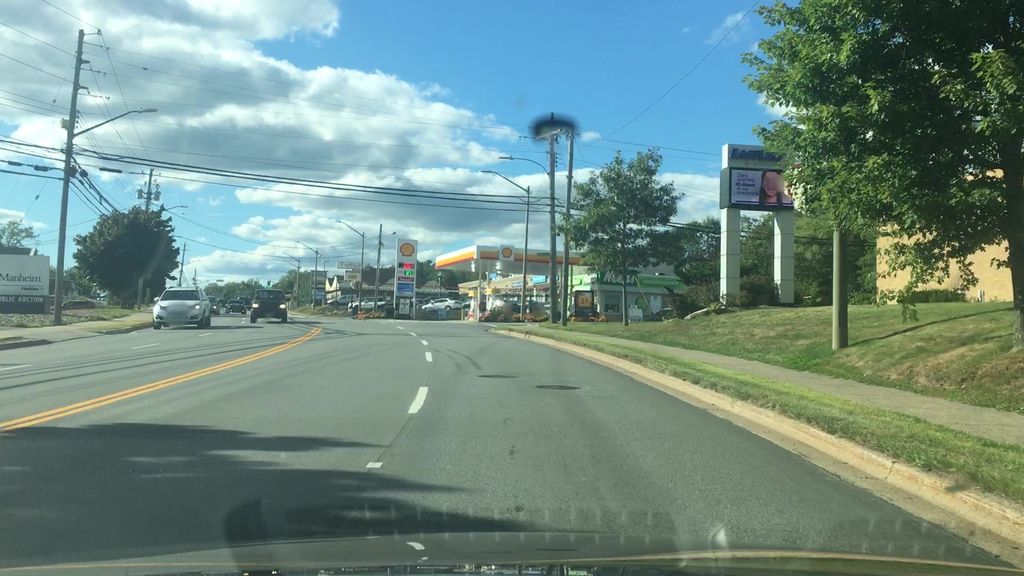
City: halifax